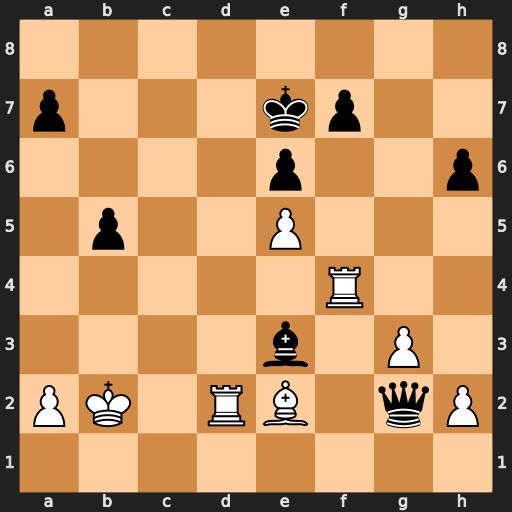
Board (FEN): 8/p3kp2/4p2p/1p2P3/5R2/4b1P1/PK1RB1qP/8
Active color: w
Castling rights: -
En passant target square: -
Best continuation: Rxf7+ Kxf7 Bh5+ Ke7 Rxg2